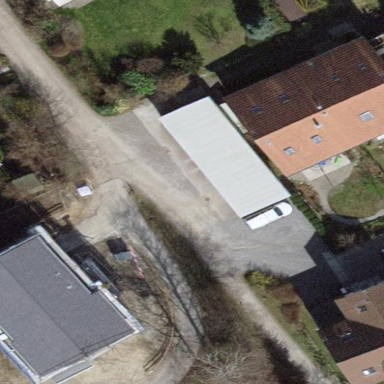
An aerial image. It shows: Carport structure.